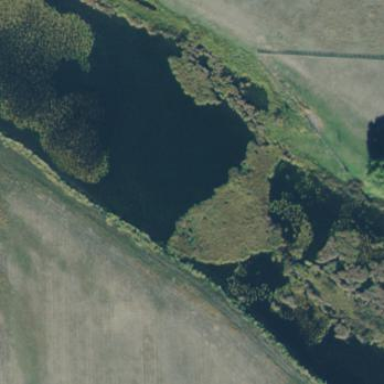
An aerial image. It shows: Wetland area.